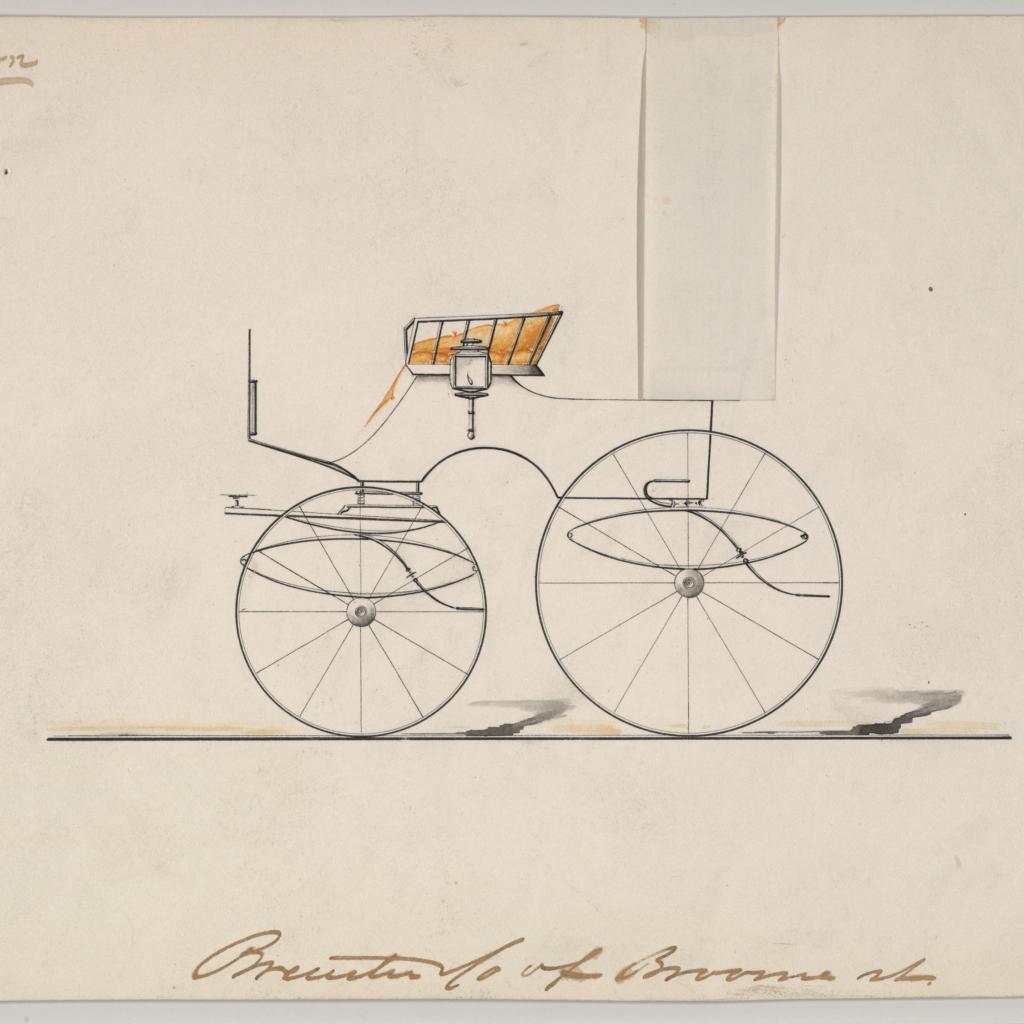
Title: Design for 4 seat Phaeton, no top (unnumbered)
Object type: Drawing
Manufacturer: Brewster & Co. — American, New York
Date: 1850–70
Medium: Pen and black ink, watercolor and gouache
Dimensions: sheet: 6 9/16 x 9 1/2 in. (16.7 x 24.1 cm)
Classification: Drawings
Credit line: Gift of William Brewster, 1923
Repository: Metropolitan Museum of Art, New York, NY